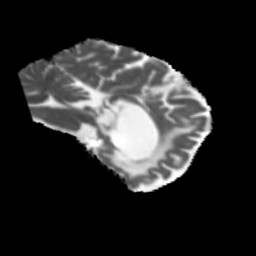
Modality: MD
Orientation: sagittal
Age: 48
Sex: male
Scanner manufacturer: siemens
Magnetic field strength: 3 T
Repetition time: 5.47 s
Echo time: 0.0854 s